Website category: auto
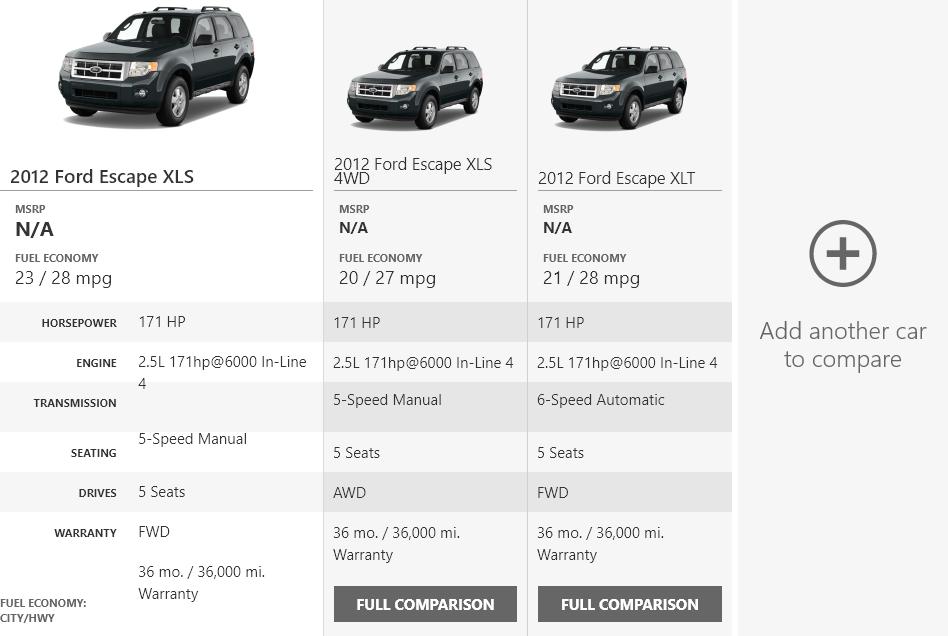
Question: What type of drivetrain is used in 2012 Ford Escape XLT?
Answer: FWD

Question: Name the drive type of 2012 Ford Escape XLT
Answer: FWD

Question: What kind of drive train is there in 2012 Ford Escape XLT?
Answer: FWD

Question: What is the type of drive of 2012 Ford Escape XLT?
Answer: FWD

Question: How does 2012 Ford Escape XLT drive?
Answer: FWD

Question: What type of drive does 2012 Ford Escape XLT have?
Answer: FWD

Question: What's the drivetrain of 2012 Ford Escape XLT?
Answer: FWD

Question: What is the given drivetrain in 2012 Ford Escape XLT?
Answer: FWD

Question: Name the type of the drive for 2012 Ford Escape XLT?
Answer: FWD

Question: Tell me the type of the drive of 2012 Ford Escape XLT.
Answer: FWD

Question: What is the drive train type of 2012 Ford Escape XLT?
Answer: FWD

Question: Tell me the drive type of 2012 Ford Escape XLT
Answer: FWD

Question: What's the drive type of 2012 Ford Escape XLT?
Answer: FWD

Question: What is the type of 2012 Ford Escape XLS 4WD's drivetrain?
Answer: AWD

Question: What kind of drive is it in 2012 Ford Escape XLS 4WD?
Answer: AWD

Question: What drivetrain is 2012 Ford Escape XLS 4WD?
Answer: AWD

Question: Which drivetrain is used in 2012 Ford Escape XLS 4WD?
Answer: AWD

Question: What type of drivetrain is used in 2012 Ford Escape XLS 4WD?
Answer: AWD

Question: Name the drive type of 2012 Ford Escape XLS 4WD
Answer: AWD

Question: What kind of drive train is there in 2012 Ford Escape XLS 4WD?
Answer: AWD

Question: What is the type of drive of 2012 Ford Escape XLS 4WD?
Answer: AWD

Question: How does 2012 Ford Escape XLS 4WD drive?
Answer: AWD

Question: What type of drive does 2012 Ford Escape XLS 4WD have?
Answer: AWD

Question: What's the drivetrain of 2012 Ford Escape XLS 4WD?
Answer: AWD

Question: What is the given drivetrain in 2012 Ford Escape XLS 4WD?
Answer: AWD

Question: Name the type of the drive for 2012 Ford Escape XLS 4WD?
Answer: AWD

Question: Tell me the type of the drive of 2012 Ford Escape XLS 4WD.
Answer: AWD

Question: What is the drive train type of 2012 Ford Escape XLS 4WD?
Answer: AWD

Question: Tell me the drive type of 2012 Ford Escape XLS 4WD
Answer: AWD

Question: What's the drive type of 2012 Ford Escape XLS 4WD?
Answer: AWD

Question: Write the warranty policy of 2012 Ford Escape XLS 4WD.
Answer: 36 mo. / 36,000 mi. Warranty

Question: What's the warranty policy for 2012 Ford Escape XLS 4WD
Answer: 36 mo. / 36,000 mi. Warranty

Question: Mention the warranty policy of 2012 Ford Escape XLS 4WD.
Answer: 36 mo. / 36,000 mi. Warranty

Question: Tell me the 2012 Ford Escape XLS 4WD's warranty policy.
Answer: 36 mo. / 36,000 mi. Warranty